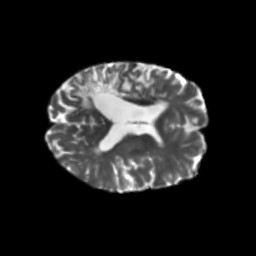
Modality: T2w
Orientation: axial
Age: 69
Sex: female
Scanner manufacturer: siemens
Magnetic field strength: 3 T
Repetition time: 5.47 s
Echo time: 0.0854 s